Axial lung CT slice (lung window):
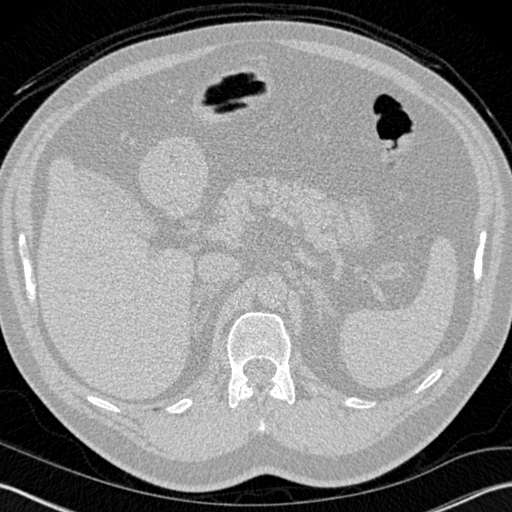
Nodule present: no